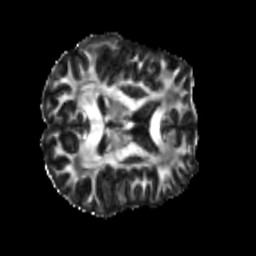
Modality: FA
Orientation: axial
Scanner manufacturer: siemens
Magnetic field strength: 3 T
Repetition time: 4 s
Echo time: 0.0594 s